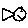
Label: fish